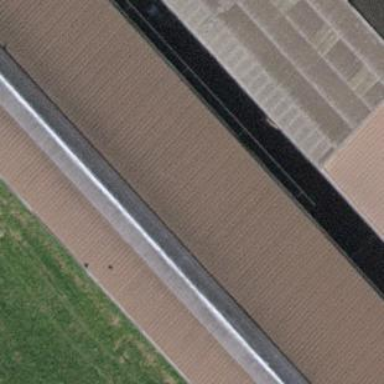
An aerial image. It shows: Animal breeding facility.